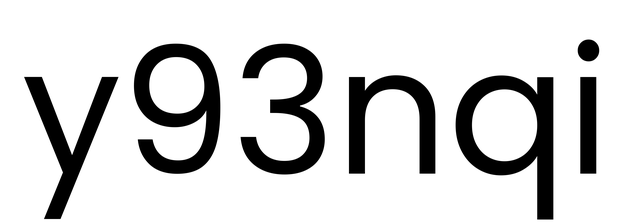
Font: Poppins-Regular